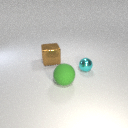
large green rubber sphere to the right of large brown metal cube